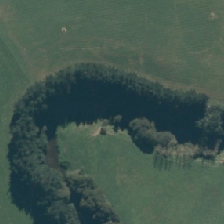
Land cover: broadleaved_indigenous_hardwood